The image is a wavelet scalogram (time versus scale/frequency) of a rolling-element bearing's vibration signal. Diagnose the bearing from this image, choosing from: normal, inner_race, outer_race, ball.
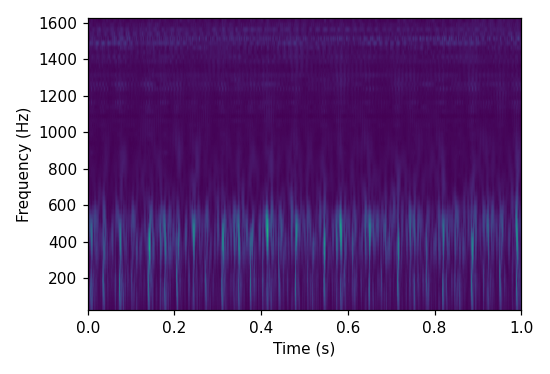
Answer: outer_race